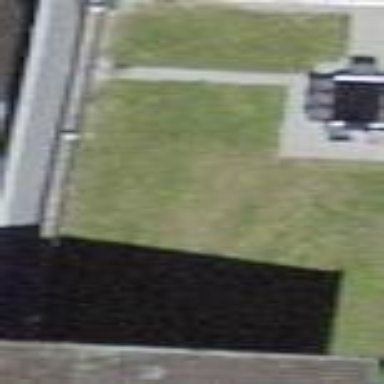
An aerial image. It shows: Flat-roofed garage.